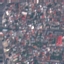
Land use / land cover: Residential